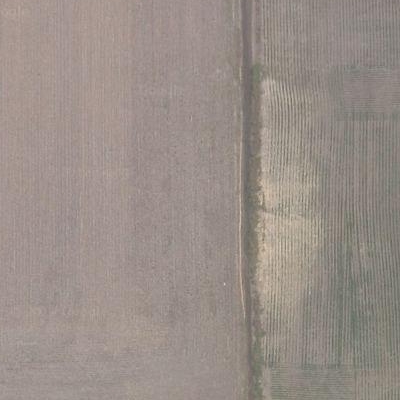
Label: bField